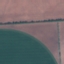
Land use / land cover: AnnualCrop